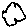
Label: cloud